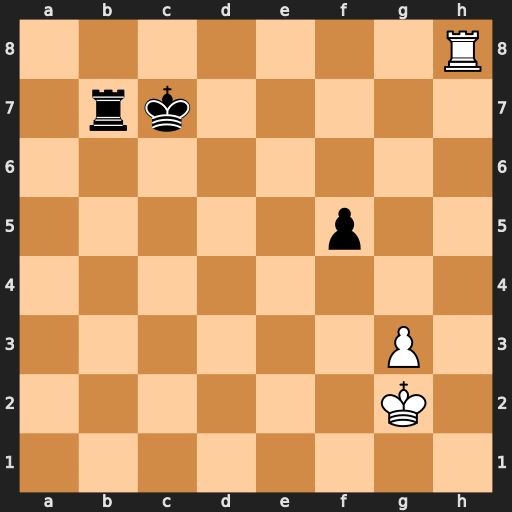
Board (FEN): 7R/1rk5/8/5p2/8/6P1/6K1/8
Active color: w
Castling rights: -
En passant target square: -
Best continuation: Rh7+ Kc6 Rxb7 Kxb7 Kf3